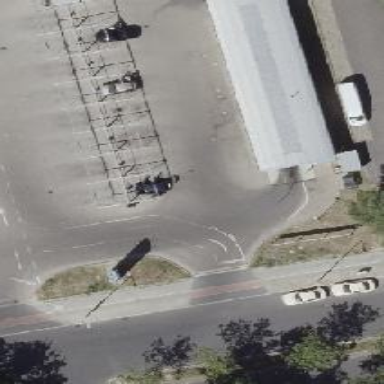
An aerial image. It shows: Commercial area with car wash facility.